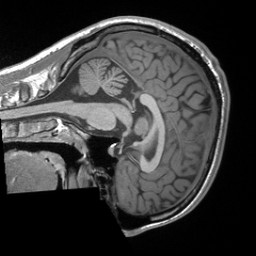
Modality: T1w
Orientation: sagittal